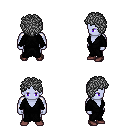
a pixel art fantasy rpg character, male body template, dark elf, purple skin, gray robe, white pants, gray curly afro hairstyle, maroon shoes, four views (front, back, left, right), 2x2 character sprite sheet, small pixel art, hard edges, no anti-aliasing